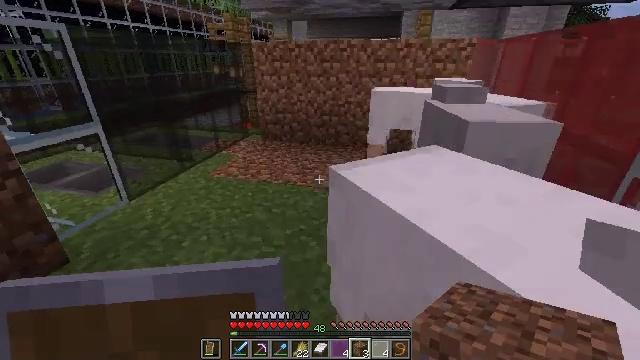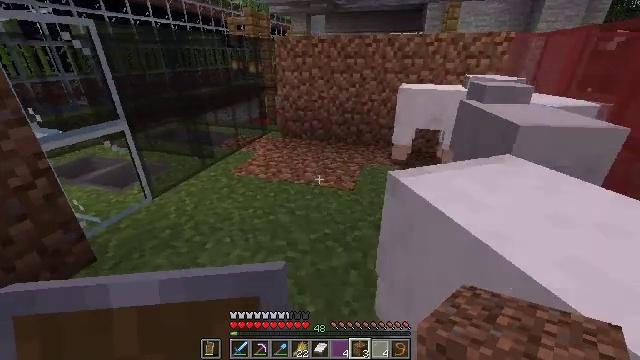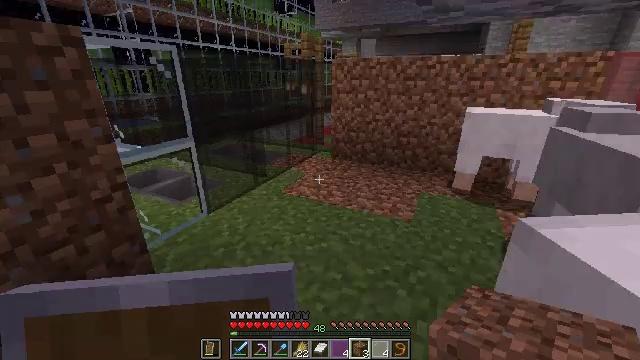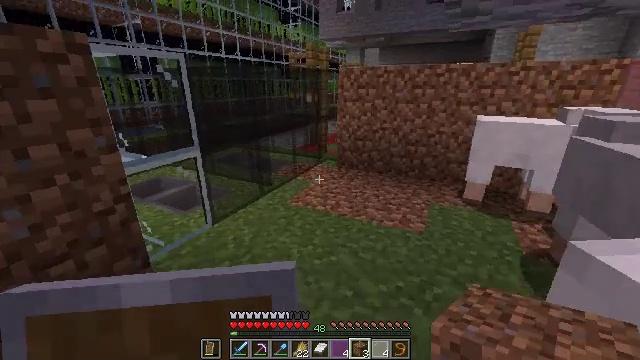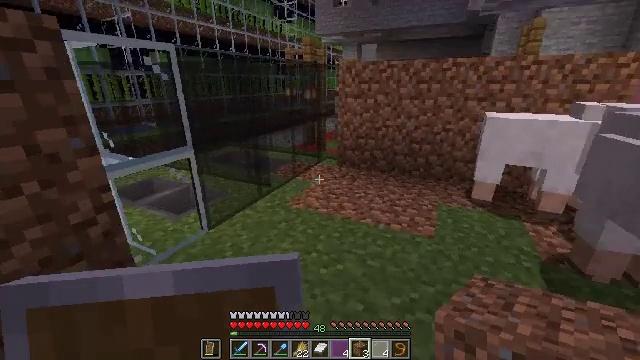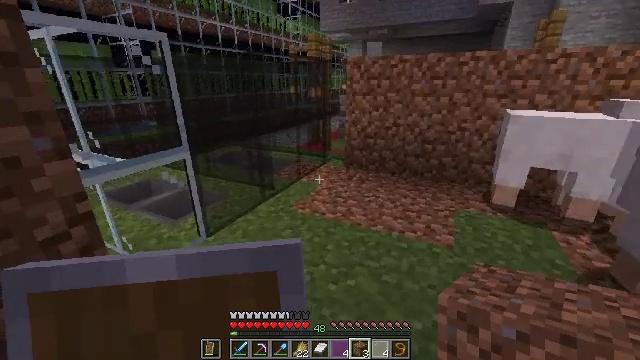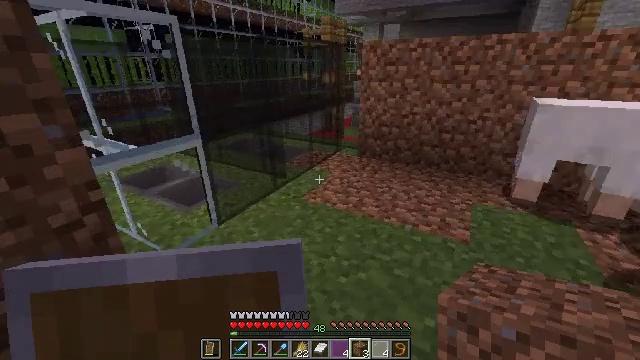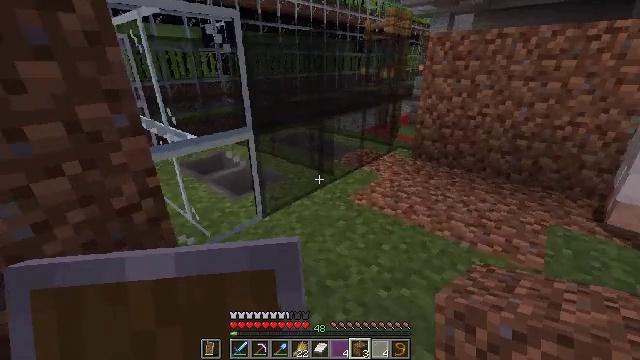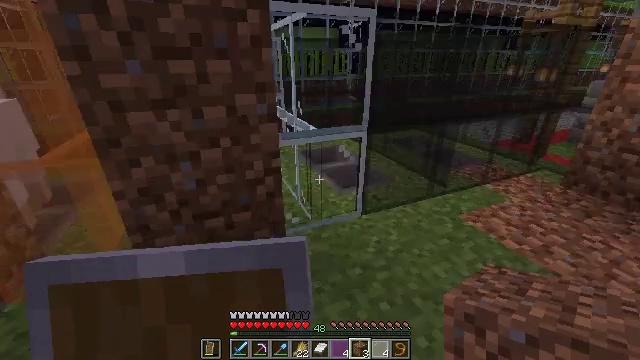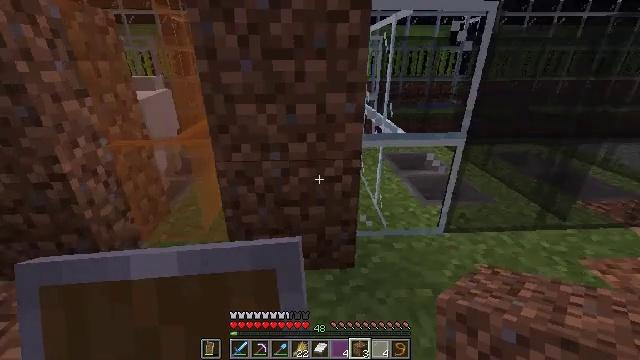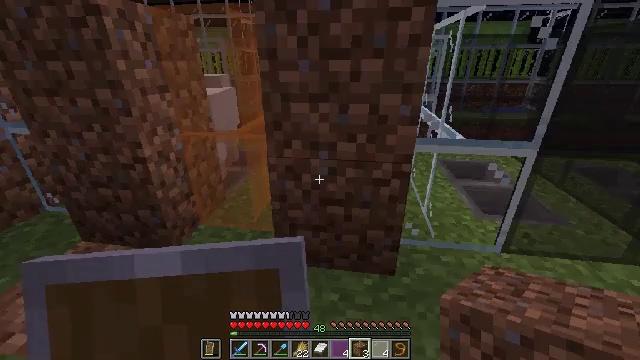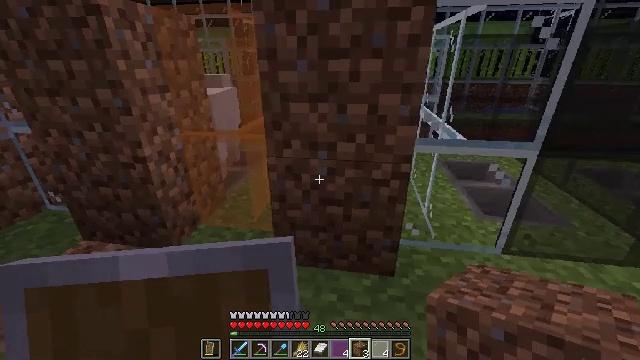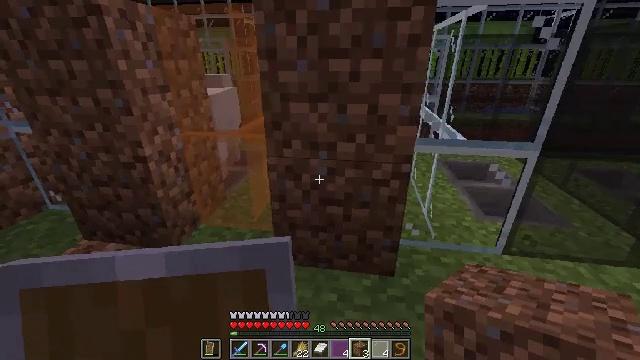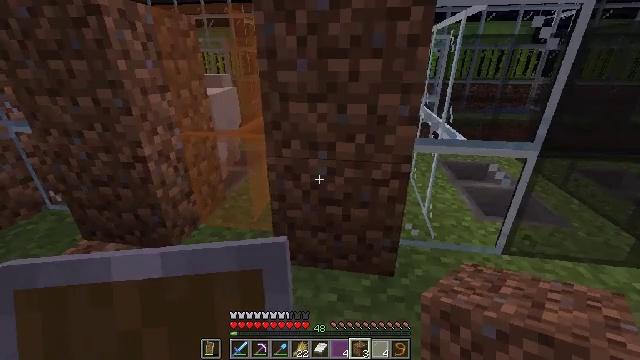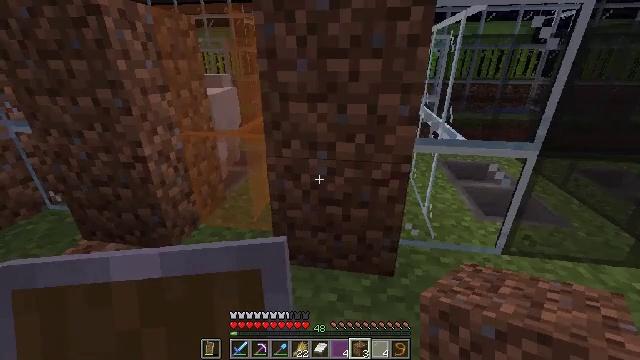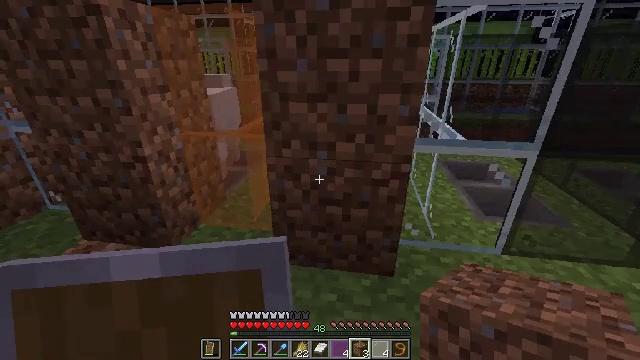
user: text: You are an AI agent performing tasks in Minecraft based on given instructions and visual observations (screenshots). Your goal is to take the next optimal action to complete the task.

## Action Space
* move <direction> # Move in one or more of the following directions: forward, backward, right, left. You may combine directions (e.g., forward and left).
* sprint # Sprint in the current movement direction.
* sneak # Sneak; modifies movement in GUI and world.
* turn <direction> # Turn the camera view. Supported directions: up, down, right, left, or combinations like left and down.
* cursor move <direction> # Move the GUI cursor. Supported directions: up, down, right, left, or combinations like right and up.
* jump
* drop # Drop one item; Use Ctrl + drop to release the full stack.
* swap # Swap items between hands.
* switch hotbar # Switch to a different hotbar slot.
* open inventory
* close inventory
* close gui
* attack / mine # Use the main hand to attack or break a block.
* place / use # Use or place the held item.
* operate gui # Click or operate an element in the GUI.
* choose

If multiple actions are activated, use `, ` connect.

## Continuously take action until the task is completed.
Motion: motion action
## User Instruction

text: Gather the black stained glass pane.
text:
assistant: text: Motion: move forward and move left, turn left
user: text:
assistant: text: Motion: move forward and move left, turn left and up
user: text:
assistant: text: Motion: move forward, turn up
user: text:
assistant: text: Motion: move forward
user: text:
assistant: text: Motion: move forward
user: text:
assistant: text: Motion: turn left and down
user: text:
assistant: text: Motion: turn left
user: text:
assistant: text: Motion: turn left
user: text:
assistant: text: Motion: turn left
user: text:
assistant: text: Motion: turn left
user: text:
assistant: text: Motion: no_op
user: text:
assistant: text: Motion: no_op
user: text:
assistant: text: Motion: no_op
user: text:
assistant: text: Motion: no_op
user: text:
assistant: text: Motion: no_op
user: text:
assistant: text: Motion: move right
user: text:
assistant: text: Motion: move right, turn right and up
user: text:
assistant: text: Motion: move right, turn right
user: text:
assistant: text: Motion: move right
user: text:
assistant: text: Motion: move right
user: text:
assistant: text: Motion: move forward and move right
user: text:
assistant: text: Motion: move forward and move right
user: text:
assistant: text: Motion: move forward and move right
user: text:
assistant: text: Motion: move forward and move right
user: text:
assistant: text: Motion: move forward and move right
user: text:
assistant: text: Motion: move right
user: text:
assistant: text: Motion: no_op
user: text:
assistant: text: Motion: no_op
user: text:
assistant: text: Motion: no_op
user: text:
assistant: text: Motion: no_op